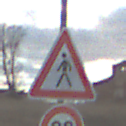
Verkehrszeichen: FussgaengerRechts
Zusatzzeichen unten: Geschwindigkeit80
Umgebung: Outdoor, RoadRail
Tageszeit: SunriseSunset
Wetter: PartlyCloudy
Licht: Natural
Jahreszeit: NotSpecified
Kontrast: LowContrast